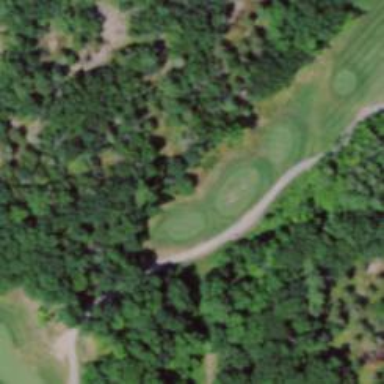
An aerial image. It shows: Area of rough grass used for golf.